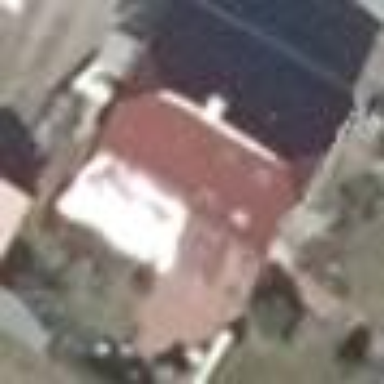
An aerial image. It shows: Detached building with half-hipped roof shape.